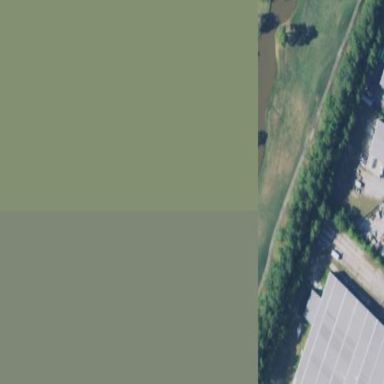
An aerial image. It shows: Grassy golf fairway.